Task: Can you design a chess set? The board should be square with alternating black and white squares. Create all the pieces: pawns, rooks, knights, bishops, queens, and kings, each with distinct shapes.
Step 1949:
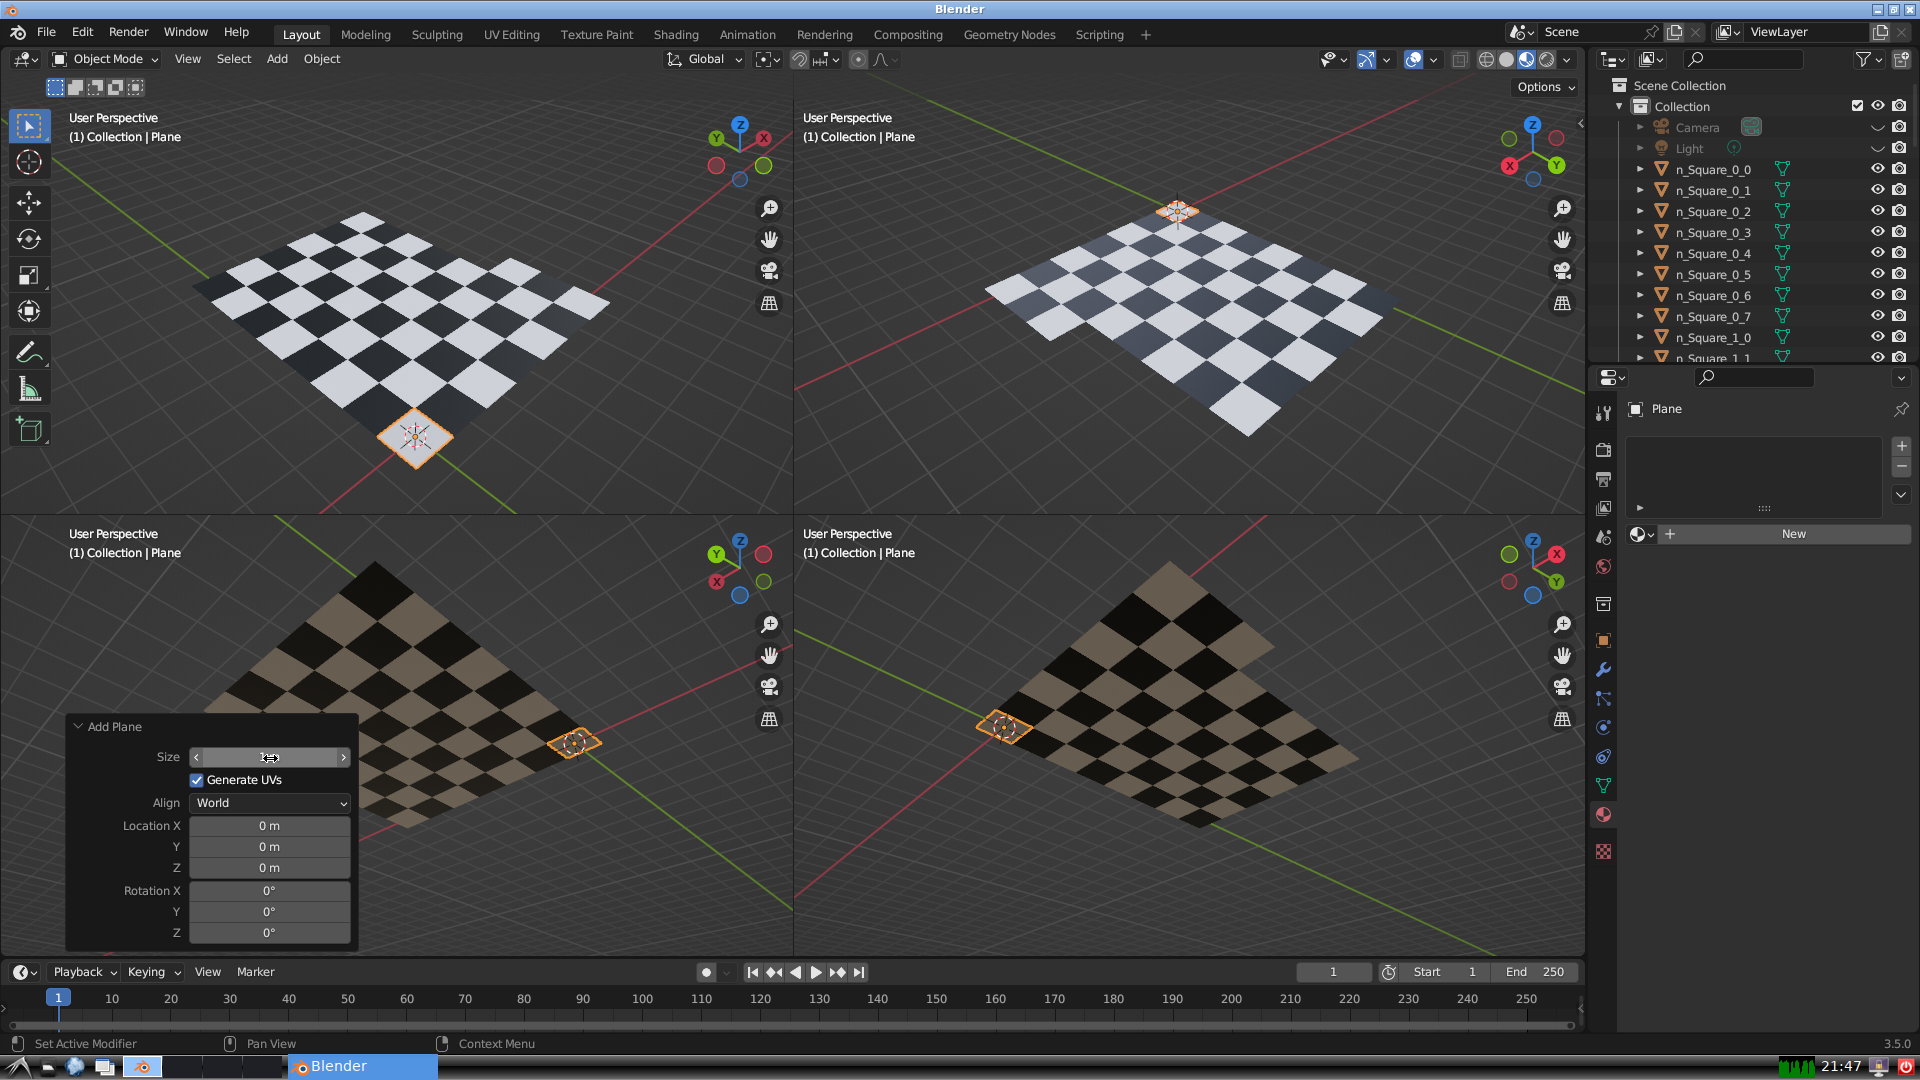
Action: {"mouse_move": [960, 540]}